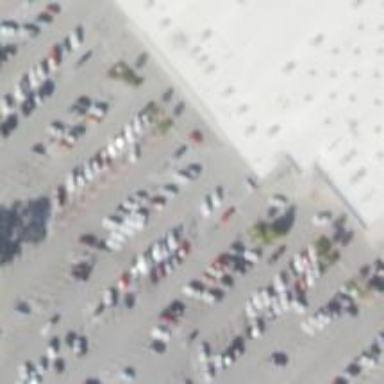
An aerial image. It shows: Parking space.